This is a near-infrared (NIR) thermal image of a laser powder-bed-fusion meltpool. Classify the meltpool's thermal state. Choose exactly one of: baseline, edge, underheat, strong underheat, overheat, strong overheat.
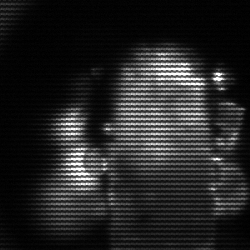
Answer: strong underheat